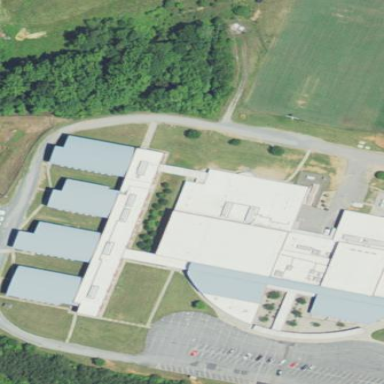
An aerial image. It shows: School building.